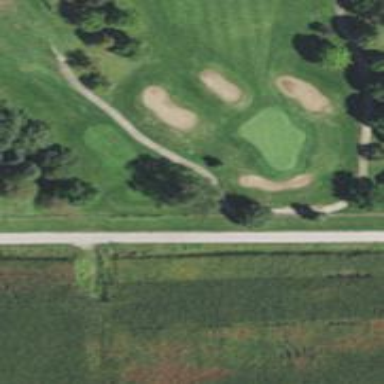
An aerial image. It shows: Grassy area designated as golf tee.